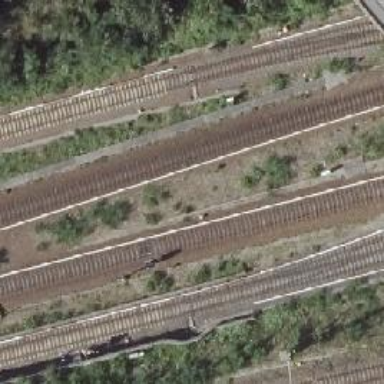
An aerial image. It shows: Railway signal.